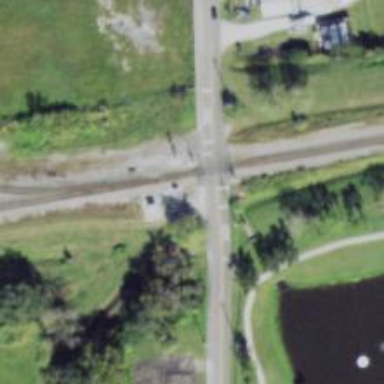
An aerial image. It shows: Railway crossing.